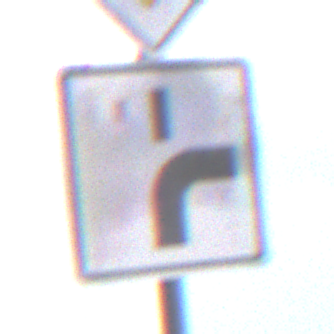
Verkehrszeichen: VerlaufVorfahrtsstrasse8
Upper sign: Vorfahrtsstrasse
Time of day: MorningAfternoon
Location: Outdoor (Nature)
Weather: Overcast
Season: NotSpecified
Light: Natural